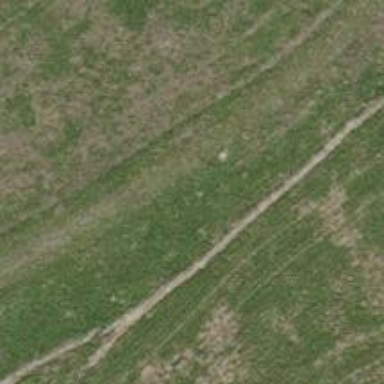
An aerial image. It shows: Track with grade 5 tracktype.